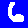
Digit: 6